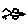
Label: bird